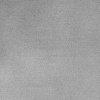
Atmospheric dust classification: dusty